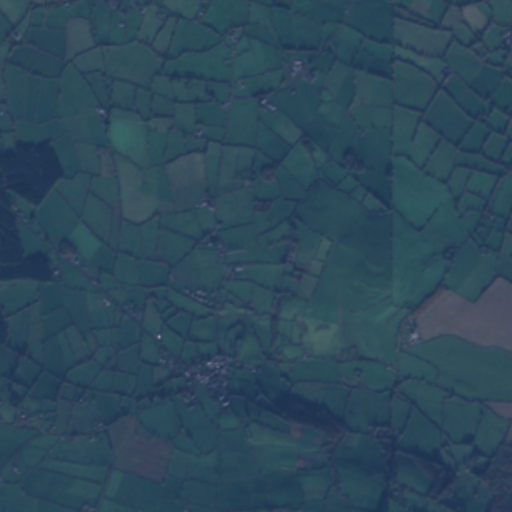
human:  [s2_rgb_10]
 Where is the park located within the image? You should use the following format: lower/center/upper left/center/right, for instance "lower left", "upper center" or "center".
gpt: The park is located in the lower center of the image.
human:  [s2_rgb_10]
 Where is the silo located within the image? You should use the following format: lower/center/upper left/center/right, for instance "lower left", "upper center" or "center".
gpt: The silo is located in the upper center of the image.
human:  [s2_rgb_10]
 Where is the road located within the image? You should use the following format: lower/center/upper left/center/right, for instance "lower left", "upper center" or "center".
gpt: There is no road in the image.